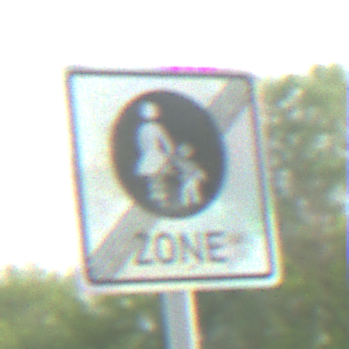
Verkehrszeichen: EndeFussgaengerzone
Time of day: MorningAfternoon
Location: Outdoor (Nature)
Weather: PartlyCloudy
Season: NotSpecified
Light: Natural